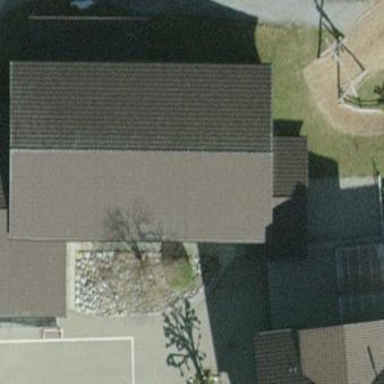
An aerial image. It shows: School building.